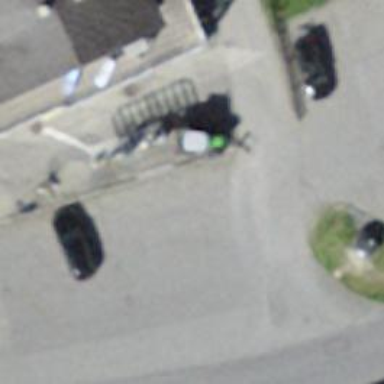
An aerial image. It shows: Fuel station.